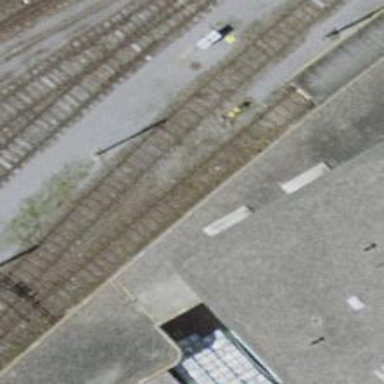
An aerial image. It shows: Rail yard with electrified contact lines for railway operations.